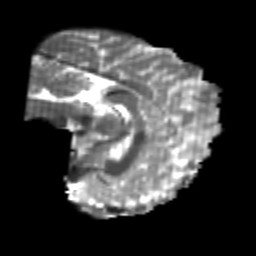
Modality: T2w
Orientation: sagittal
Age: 25
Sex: female
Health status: healthy
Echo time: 0.074 s